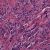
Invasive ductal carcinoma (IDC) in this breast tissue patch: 1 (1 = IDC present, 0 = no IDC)